Question: I am having a lot of problems understanding constraints made in code. I have this container view that is created and set in IB and then in that container NSView's initWithFrame I add the child NSView like this (self is the container view):
'''
childView = [[NSView alloc] initWithFrame:CGRectMake(0, 0, self.frame.size.width, tabContainerHeight + tabContainerTopSpace)];
[childView setTranslatesAutoresizingMaskIntoConstraints:NO];
[self addSubview:childView];
NSLayoutConstraint *tabContainerConstraint = [NSLayoutConstraint constraintWithItem:childView attribute:NSLayoutAttributeTop relatedBy:NSLayoutRelationEqual toItem:self attribute:NSLayoutAttributeTop multiplier:1.0f constant:0.0f];
[childView addConstraint:tabContainerConstraint];
tabContainerConstraint = [NSLayoutConstraint constraintWithItem:childView attribute:NSLayoutAttributeLeading relatedBy:NSLayoutRelationEqual toItem:self attribute:NSLayoutAttributeLeading multiplier:1.0f constant:0.0f];
[childView addConstraint:tabContainerConstraint];
tabContainerConstraint = [NSLayoutConstraint constraintWithItem:childView attribute:NSLayoutAttributeTrailing relatedBy:NSLayoutRelationEqual toItem:self attribute:NSLayoutAttributeTrailing multiplier:1.0f constant:0.0f];
[childView addConstraint:tabContainerConstraint];
'''
The problem right now is that the child view is not visible at all, I don't know what happens to it. What I want to do is to have the child view to always have its top exactly at the container view's top and the same goes for left and right, so the child view must have a fixed height but always placed at the top of the container view and then stretch to the sides with the container view (like in the attached image if it explains it).

How is this done from code?
Thank you
Soren
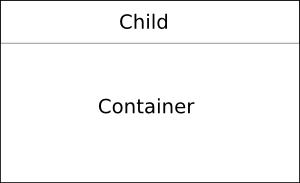
Answer: There are a few problems here.
First, you're using 'initWithFrame:' and then turning on autolayout - this means your frame information is going to get discarded. You need a height constraint for your child view.
Second, you're adding the constraints to the child view instead of its superview. The autolayout system may be able to figure this out but the constraints should really be added to 'self' in this case.
You can check the frames of your views in the debugger or an introspection tool like Reveal to see where things might be going wrong - I'd guess in this case you have a height of zero in your child view.
Thirdly (this one isn't a problem), the code you're using is unnecessarily verbose. The individual creation format is good to help understand the constraints you are making and good for complex cross-hierarchy constraints but it can leave you with ambiguous layouts or adding constraints to the wrong views. The layout you are after is well suited to using the visual format language - it would only be two statements:
For your horizontal layout:
'''
@"|[childView]|"
'''
For your vertical layout:
'''
@"V:|[childView(==height)]"
'''
Where 'height' is either a key in your metrics dictionary, or you replace it with the hard coded height number.
I've written in tedious detail about the various ways to create constraints in code: <URL>. These are iOS focused but autolayout is very similar on both frameworks.